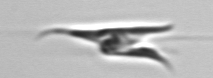
Label: Chrysochromulina_lanceolata